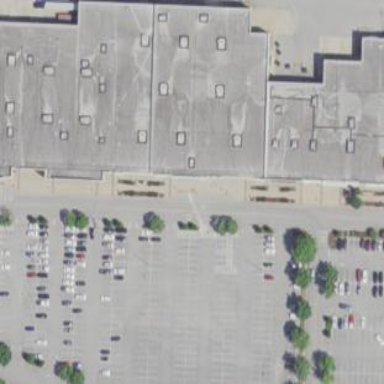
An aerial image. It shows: Mall building.